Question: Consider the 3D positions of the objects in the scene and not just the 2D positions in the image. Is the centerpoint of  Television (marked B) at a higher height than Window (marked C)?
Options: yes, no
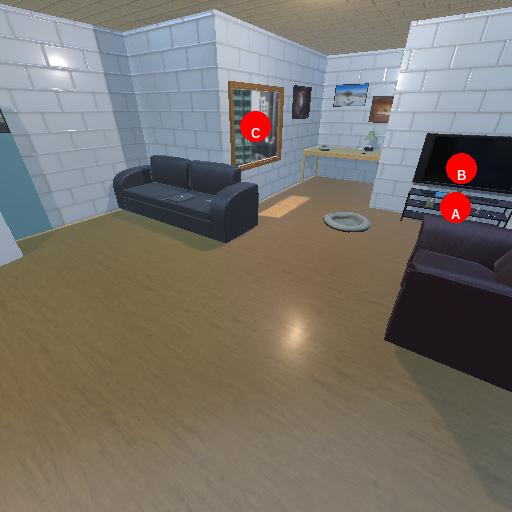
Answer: yes